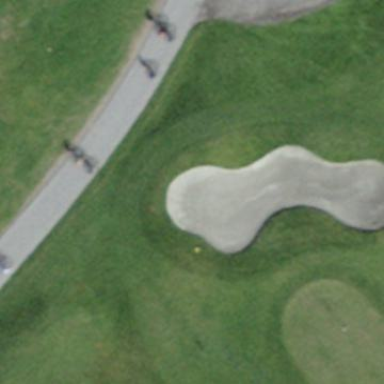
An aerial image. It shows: Golf bunker filled with natural sand.